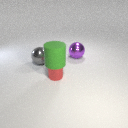
large purple metal sphere behind small red metal cylinder